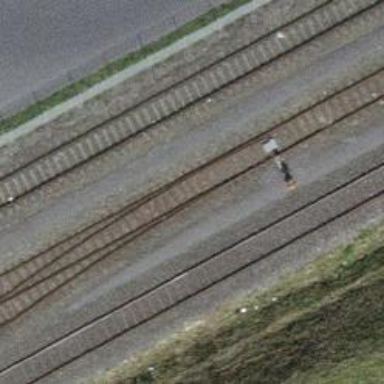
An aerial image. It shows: Railway switch.